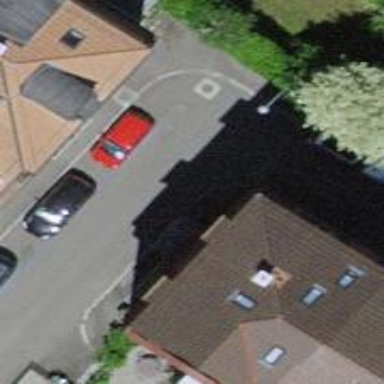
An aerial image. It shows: Residential road with asphalt surface and separate sidewalk.